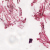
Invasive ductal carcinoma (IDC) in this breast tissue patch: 0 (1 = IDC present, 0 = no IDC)